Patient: sex M, age 72
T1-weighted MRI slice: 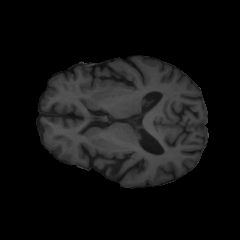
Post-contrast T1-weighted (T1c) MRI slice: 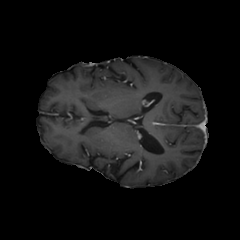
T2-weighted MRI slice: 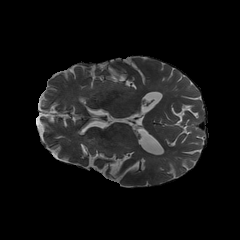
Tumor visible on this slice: no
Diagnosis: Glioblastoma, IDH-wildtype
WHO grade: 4